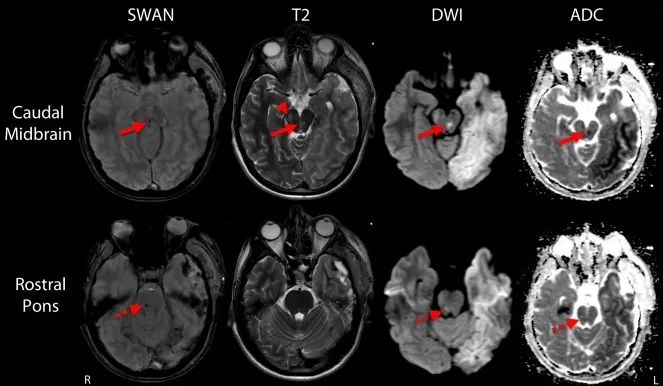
Duret hemorrhages due to traumatic transtentorial herniation. Representative axial images are shown at the levels of the caudal midbrain (top row) and rostral pons (bottom row). In the caudal midbrain, a Duret hemorrhage is indicated by curvilinear hypointense signal at the midline on the susceptibility-weighted angiography (SWAN) image, which corresponds with a hyperintensity on the T2-weighted image (T2) and diffusion-weighted image (DWI), as well as a hypointensity on the apparent diffusion coefficient (ADC) map (solid arrows). A second hypointense lesion is seen in the rostral pons on the SWAN image. The signal properties of this second lesion are similar on the diffusion-weighted image and apparent diffusion coefficient map (dashed arrows), but no corresponding hyperintensity is seen on the T2-weighted image. A T2-hyperintense lesion within the right cerebral peduncle (arrow head) at the level of the caudal midbrain likely represents injury to the descending corticospinal tract fibers due to compression against the tentorium during the herniation event.
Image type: radiology (mri)